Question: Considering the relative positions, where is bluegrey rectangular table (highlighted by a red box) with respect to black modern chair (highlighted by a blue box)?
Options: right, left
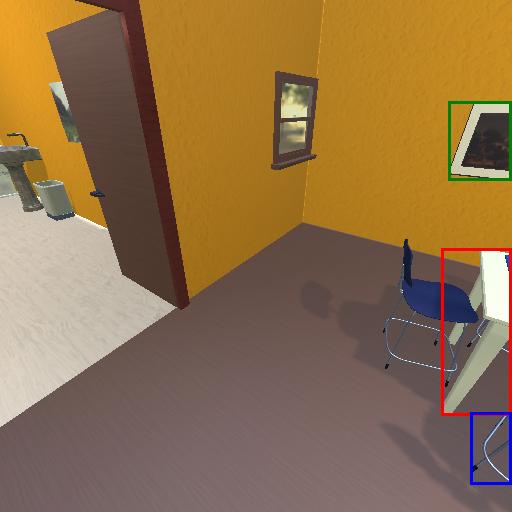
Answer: right